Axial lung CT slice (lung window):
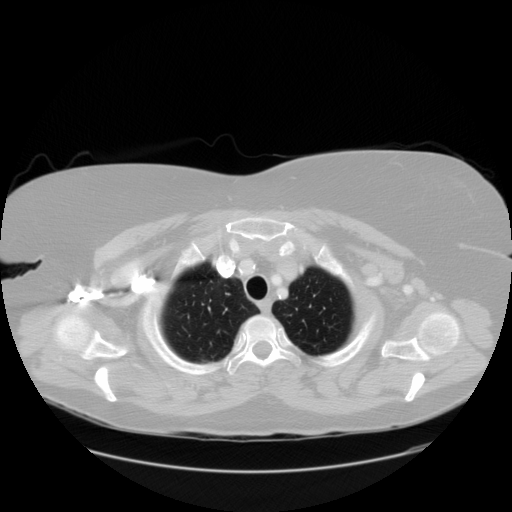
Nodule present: no